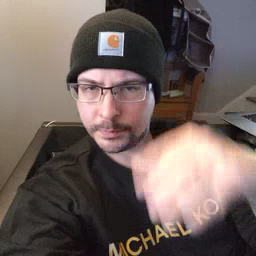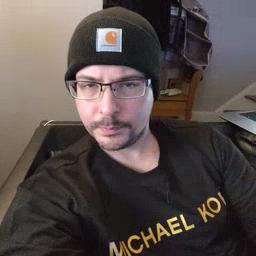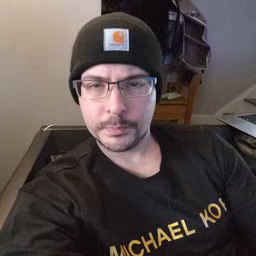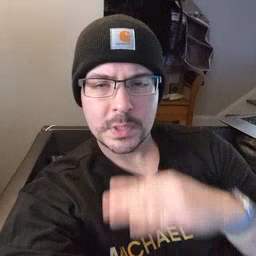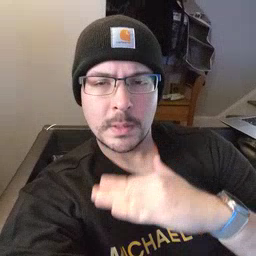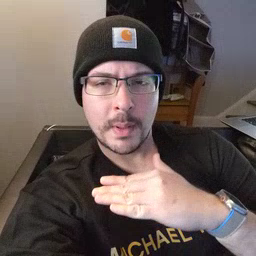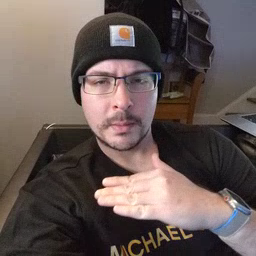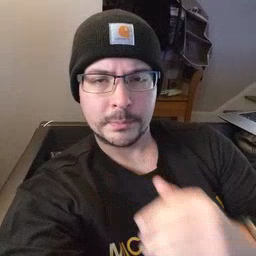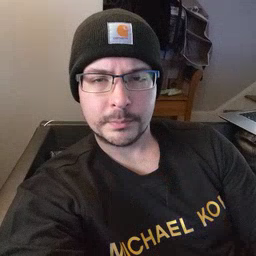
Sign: table